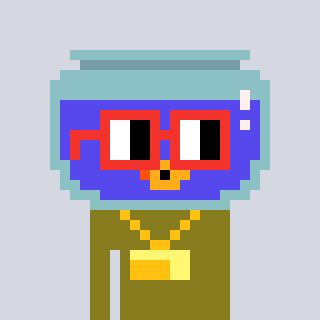
a pixel art character with square red glasses, a goldfish-shaped head and a gunk-colored body on a cool background